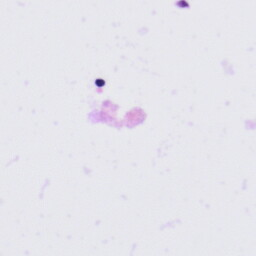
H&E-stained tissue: Tonsil